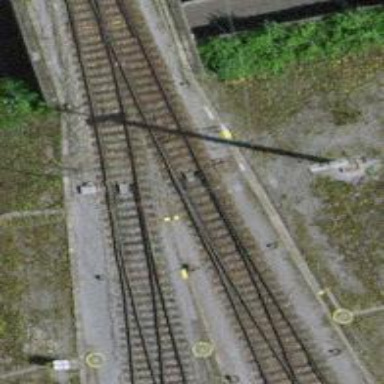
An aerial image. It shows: Railway switch.